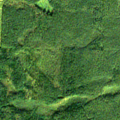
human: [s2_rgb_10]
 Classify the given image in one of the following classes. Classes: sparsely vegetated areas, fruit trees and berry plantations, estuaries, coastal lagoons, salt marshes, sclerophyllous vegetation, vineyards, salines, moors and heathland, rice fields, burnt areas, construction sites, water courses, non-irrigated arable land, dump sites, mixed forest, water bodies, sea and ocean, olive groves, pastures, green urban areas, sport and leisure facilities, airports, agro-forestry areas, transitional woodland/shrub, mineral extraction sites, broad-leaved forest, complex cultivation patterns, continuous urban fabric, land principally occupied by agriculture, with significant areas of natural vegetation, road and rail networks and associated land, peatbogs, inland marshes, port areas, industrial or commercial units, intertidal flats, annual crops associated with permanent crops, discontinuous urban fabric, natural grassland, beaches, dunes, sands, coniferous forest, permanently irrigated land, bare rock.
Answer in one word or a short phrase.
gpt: coniferous forest, mixed forest